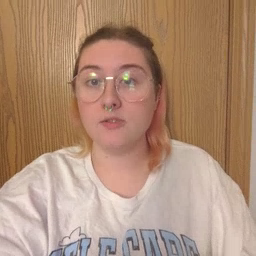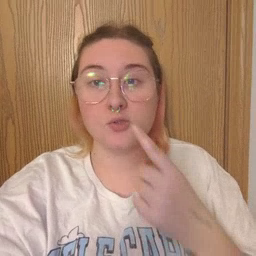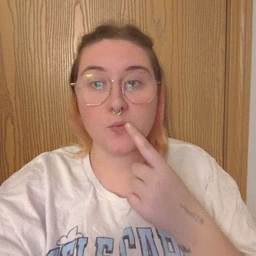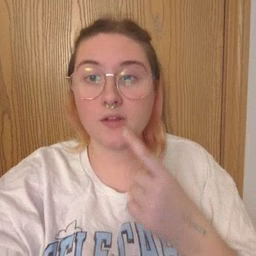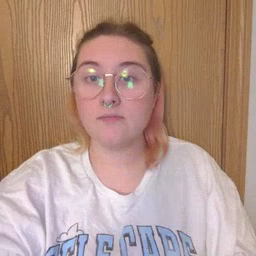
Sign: tooth